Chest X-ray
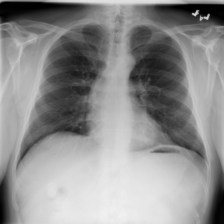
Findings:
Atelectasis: negative
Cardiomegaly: negative
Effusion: negative
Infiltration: negative
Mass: negative
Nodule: negative
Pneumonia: negative
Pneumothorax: negative
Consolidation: negative
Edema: negative
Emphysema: negative
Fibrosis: negative
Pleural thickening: negative
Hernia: negative